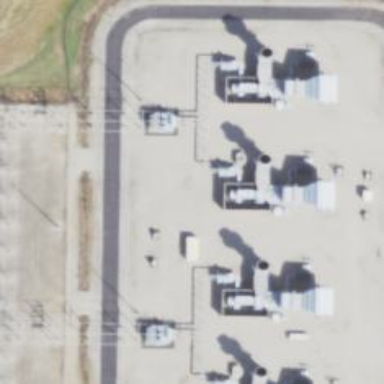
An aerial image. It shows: Gas turbine generator.